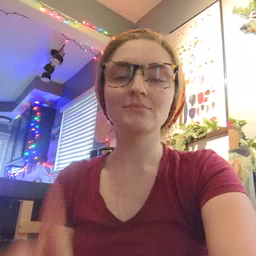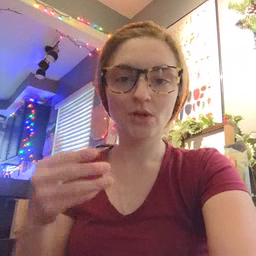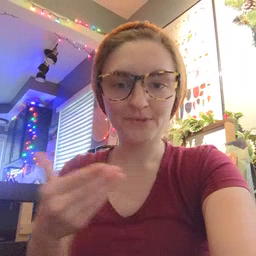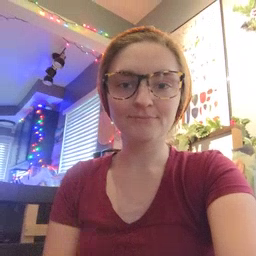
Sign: puppy